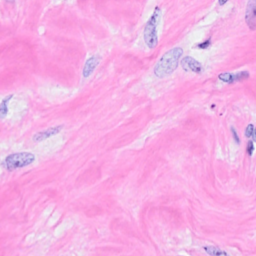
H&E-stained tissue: Breast